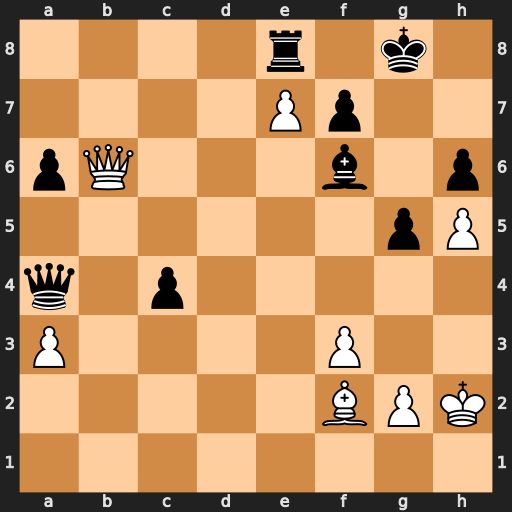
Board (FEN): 4r1k1/4Pp2/pQ3b1p/6pP/q1p5/P4P2/5BPK/8
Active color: w
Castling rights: -
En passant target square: -
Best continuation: Qxf6 c3 Bd4 Qxd4 Qxd4